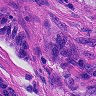
Metastatic tissue present: yes